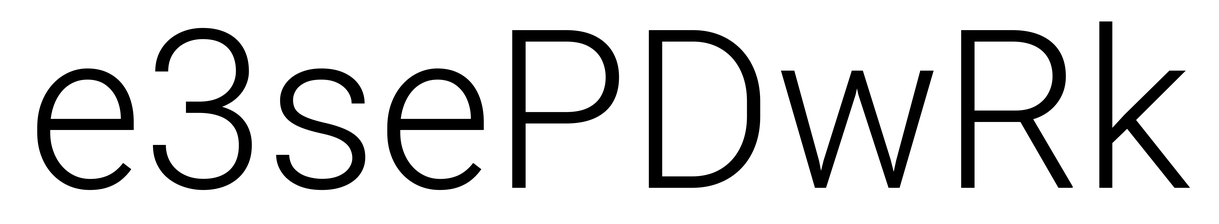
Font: Roboto_Light